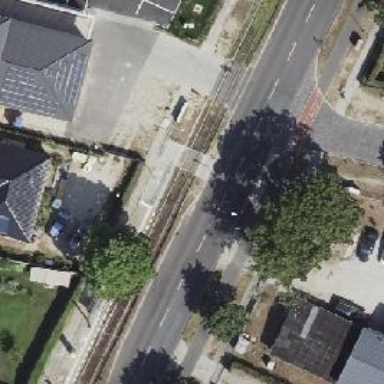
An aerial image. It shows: Asphalt footpath with unmarked crossing.